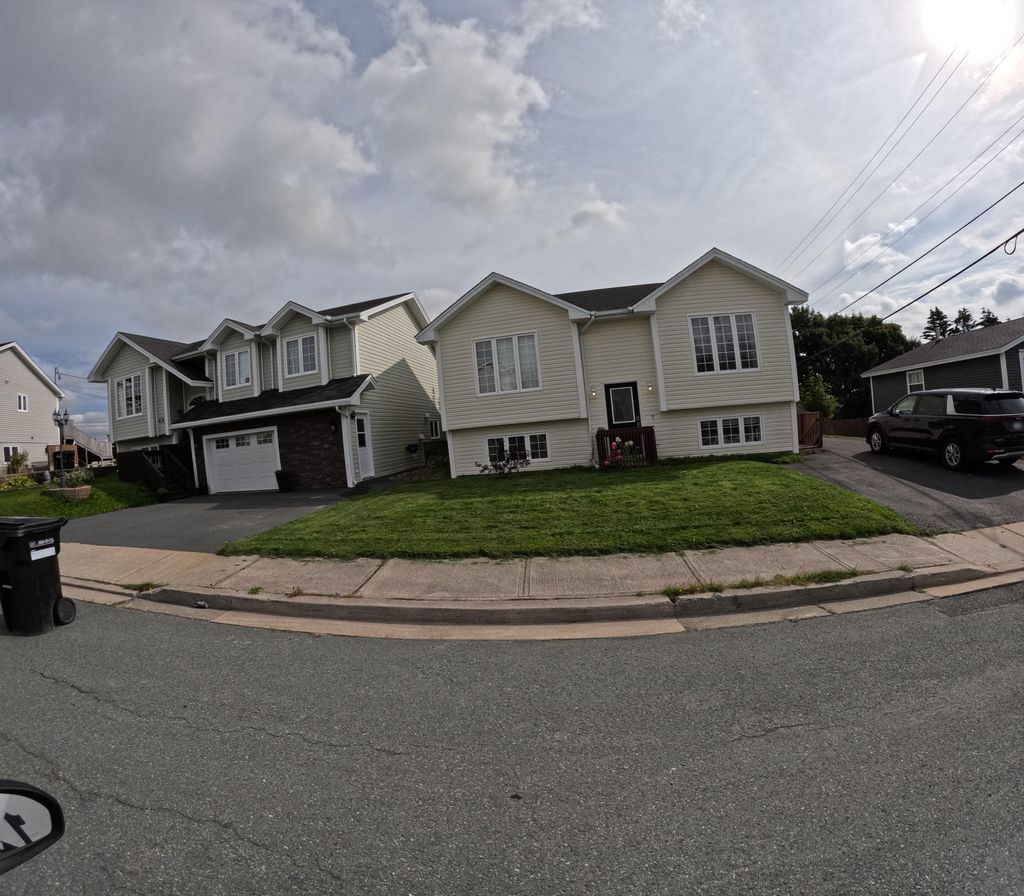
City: st_johns